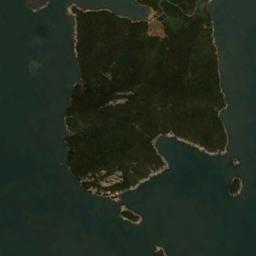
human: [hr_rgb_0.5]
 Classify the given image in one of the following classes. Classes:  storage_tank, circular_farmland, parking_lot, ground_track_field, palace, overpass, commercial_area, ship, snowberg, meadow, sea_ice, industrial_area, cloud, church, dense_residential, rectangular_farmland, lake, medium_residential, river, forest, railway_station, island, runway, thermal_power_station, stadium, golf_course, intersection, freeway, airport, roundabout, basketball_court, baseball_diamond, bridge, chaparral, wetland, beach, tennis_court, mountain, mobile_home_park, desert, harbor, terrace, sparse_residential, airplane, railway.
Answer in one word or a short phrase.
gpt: island